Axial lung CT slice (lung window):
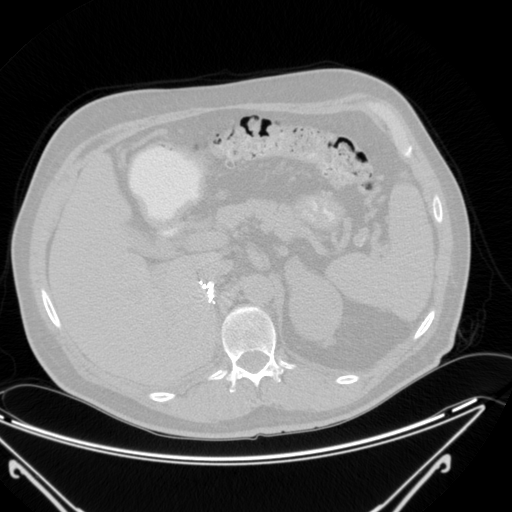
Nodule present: no